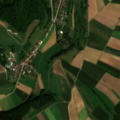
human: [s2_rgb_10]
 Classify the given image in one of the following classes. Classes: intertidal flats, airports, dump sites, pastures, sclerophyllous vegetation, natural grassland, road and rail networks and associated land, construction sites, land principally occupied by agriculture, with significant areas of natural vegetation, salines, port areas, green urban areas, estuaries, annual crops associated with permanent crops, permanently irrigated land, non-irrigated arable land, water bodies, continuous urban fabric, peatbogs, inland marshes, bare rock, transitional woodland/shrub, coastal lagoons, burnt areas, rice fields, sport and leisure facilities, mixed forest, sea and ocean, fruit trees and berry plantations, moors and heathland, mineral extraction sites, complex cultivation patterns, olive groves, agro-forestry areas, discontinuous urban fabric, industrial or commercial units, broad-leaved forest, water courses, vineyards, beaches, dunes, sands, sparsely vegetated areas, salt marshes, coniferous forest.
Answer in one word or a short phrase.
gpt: discontinuous urban fabric, non-irrigated arable land, complex cultivation patterns, land principally occupied by agriculture, with significant areas of natural vegetation, mixed forest